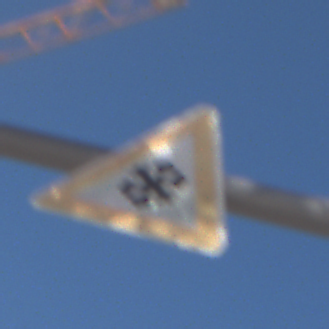
Verkehrszeichen: SchneeOderEisglaette
Umgebung: Outdoor, Urban
Tageszeit: MorningAfternoon
Wetter: Clear
Licht: Natural
Jahreszeit: NotSpecified
Kontrast: HighContrast